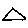
Label: triangle